Question: I am following <URL> tutorial.
I have created the project(Dyanamic web project) by name "JerseyDemoProject",created a package by name "Package1" and i have written the program Hello.java(which is given in the tutorial) in this package.
I have modified my web.xml as follows
'''
<?xml version="1.0" encoding="UTF-8"?>
<web-app xmlns:xsi="http://www.w3.org/2001/XMLSchema-instance" xmlns="http://java.sun.com/xml/ns/javaee" xmlns:web="http://java.sun.com/xml/ns/javaee/web-app_2_5.xsd" xsi:schemaLocation="http://java.sun.com/xml/ns/javaee http://java.sun.com/xml/ns/javaee/web-app_3_0.xsd" id="WebApp_ID" version="3.0">
<display-name>JerseyDemoProject</display-name>
<welcome-file-list>
<welcome-file>index.html</welcome-file>
<welcome-file>index.htm</welcome-file>
<welcome-file>index.jsp</welcome-file>
<welcome-file>default.html</welcome-file>
<welcome-file>default.htm</welcome-file>
<welcome-file>default.jsp</welcome-file>
</welcome-file-list>
<servlet>
<servlet-name>HelloServlet</servlet-name>
<servlet-class>Package1.Hello</servlet-class>
<init-param>
<param-name>jersey.config.server.provider.packages</param-name>
<param-value>Package1</param-value>
</init-param>
<load-on-startup>1</load-on-startup>
</servlet>
<servlet-mapping>
<servlet-name>HelloServlet</servlet-name>
<url-pattern>/rest/*</url-pattern>
</servlet-mapping>
</web-app>
'''
When i try to "Run on server" ,It gives me 404- not found error.
I am using Tomcat server
Hello class:
'''
package Package1;
import javax.ws.rs.GET;
import javax.ws.rs.Path;
import javax.ws.rs.Produces;
import javax.ws.rs.core.MediaType;
// Plain old Java Object it does not extend as class or implements
// an interface
// The class registers its methods for the HTTP GET request using the @GET annotation.
// Using the @Produces annotation, it defines that it can deliver several MIME types,
// text, XML and HTML.
// The browser requests per default the HTML MIME type.
//Sets the path to base URL + /hello
@Path("/hello")
public class Hello {
// This method is called if TEXT_PLAIN is request
@GET
@Produces(MediaType.TEXT_PLAIN)
public String sayPlainTextHello() {
return "Hello Jersey";
}
// This method is called if XML is request
@GET
@Produces(MediaType.TEXT_XML)
public String sayXMLHello() {
return "<?xml version="1.0"?>" + "<hello> Hello Jersey" + "</hello>";
}
// This method is called if HTML is request
@GET
@Produces(MediaType.TEXT_HTML)
public String sayHtmlHello() {
return "<html> " + "<title>" + "Hello Jersey" + "</title>"
+ "<body><h1>" + "Hello Jersey" + "</body></h1>" + "</html> ";
}
}
'''

UPDATE:
xml file:
'''
<?xml version="1.0" encoding="UTF-8"?>
<web-app xmlns:xsi="http://www.w3.org/2001/XMLSchema-instance" xmlns="http://java.sun.com/xml/ns/javaee" xmlns:web="http://java.sun.com/xml/ns/javaee/web-app_2_5.xsd" xsi:schemaLocation="http://java.sun.com/xml/ns/javaee http://java.sun.com/xml/ns/javaee/web-app_3_0.xsd" id="WebApp_ID" version="3.0">
<display-name>JerseyDemoProject</display-name>
<welcome-file-list>
<welcome-file>index.html</welcome-file>
<welcome-file>index.htm</welcome-file>
<welcome-file>index.jsp</welcome-file>
<welcome-file>default.html</welcome-file>
<welcome-file>default.htm</welcome-file>
<welcome-file>default.jsp</welcome-file>
</welcome-file-list>
<servlet>
<servlet-name>HelloServlet</servlet-name>
<servlet-class>com.sun.jersey.spi.container.servlet.ServletContainer</servlet-class>
<init-param>
<param-name>com.sun.jersey.config.property.packages</param-name>
<param-value>Package1</param-value>
</init-param>
</servlet>
<servlet-mapping>
<servlet-name>HelloServlet</servlet-name>
<url-pattern>/rest/*</url-pattern>
</servlet-mapping>
</web-app>
'''
class file
'''
@Path("/hello")
public class Hello {
// This method is called if TEXT_PLAIN is request
@GET
@Produces(MediaType.TEXT_PLAIN)
public String sayPlainTextHello() {
return "Hello Jersey";
}
// This method is called if XML is request
@GET
@Produces(MediaType.TEXT_XML)
public String sayXMLHello() {
return "<?xml version="1.0"?>" + "<hello> Hello Jersey" + "</hello>";
}
// This method is called if HTML is request
@GET
@Path("/inhtmlform")
@Produces(MediaType.TEXT_HTML)
public String sayHtmlHello() {
return "<html> " + "<title>" + "Hello Jersey" + "</title>"
+ "<body><h1>" + "Hello Jersey" + "</body></h1>" + "</html> ";
}
}
'''
URL used
'''
http://localhost:8080/JerseyDemoProject/rest/hello/inhtmlform
'''
Error shown
'''
HTTP Status 500 - Error instantiating servlet class com.sun.jersey.spi.container.servlet.ServletContainer
'''
Stacktrace:
'''
Exception:
javax.servlet.ServletException: Error instantiating servlet class com.sun.jersey.spi.container.servlet.ServletContainer
org.apache.catalina.authenticator.AuthenticatorBase.invoke(AuthenticatorBase.java:501)
org.apache.catalina.valves.ErrorReportValve.invoke(ErrorReportValve.java:103)
org.apache.catalina.valves.AccessLogValve.invoke(AccessLogValve.java:950)
org.apache.catalina.connector.CoyoteAdapter.service(CoyoteAdapter.java:408)
org.apache.coyote.http11.AbstractHttp11Processor.process(AbstractHttp11Processor.java:1070)
org.apache.coyote.AbstractProtocol$AbstractConnectionHandler.process(AbstractProtocol.java:611)
org.apache.tomcat.util.net.JIoEndpoint$SocketProcessor.run(JIoEndpoint.java:314)
java.util.concurrent.ThreadPoolExecutor.runWorker(Unknown Source)
java.util.concurrent.ThreadPoolExecutor$Worker.run(Unknown Source)
org.apache.tomcat.util.threads.TaskThread$WrappingRunnable.run(TaskThread.java:61)
java.lang.Thread.run(Unknown Source)
Rootcause:
java.lang.ClassNotFoundException: com.sun.jersey.spi.container.servlet.ServletContainer
org.apache.catalina.loader.WebappClassLoader.loadClass(WebappClassLoader.java:1720)
org.apache.catalina.loader.WebappClassLoader.loadClass(WebappClassLoader.java:1571)
org.apache.catalina.authenticator.AuthenticatorBase.invoke(AuthenticatorBase.java:501)
org.apache.catalina.valves.ErrorReportValve.invoke(ErrorReportValve.java:103)
org.apache.catalina.valves.AccessLogValve.invoke(AccessLogValve.java:950)
org.apache.catalina.connector.CoyoteAdapter.service(CoyoteAdapter.java:408)
org.apache.coyote.http11.AbstractHttp11Processor.process(AbstractHttp11Processor.java:1070)
org.apache.coyote.AbstractProtocol$AbstractConnectionHandler.process(AbstractProtocol.java:611)
org.apache.tomcat.util.net.JIoEndpoint$SocketProcessor.run(JIoEndpoint.java:314)
java.util.concurrent.ThreadPoolExecutor.runWorker(Unknown Source)
java.util.concurrent.ThreadPoolExecutor$Worker.run(Unknown Source)
org.apache.tomcat.util.threads.TaskThread$WrappingRunnable.run(TaskThread.java:61)
java.lang.Thread.run(Unknown Source)
'''
I found tese warnings in my console
'''
INFO: The APR based Apache Tomcat Native library which allows optimal performance in production environments was not found on the java.library.path: C:\Program Files (x86)\Java\jre7in;C:\windows\Sun\Javain;C:\windows\system32;C:\windows;C:/Program Files (x86)/Java/jre7/bin/client;C:/Program Files (x86)/Java/jre7/bin;C:/Program Files (x86)/Java/jre7/lib/i386;C:\product .2.0\client_1in;C:\Informatica\961_989\961_Install\java\jrein\server;C:\Informatica\961_989\961_Install ools\odbcdrv;C:\Informatica\961_989\961_Install ools\jdbcdrv;C:\Informatica\961_989\961_Install ools\datadirect;C:pppalagum\product .2.0\client_2in;C:pppalagum\product .2.0\client_1;C:\Program Files (x86)\RSA SecurID Token Common;C:\Program Files\Common Files\Microsoft Shared\Microsoft Online Services;C:\Program Files (x86)\Common Files\Microsoft Shared\Microsoft Online Services;C:\windows\system32;C:\windows;C:\windows\System32\Wbem;C:\windows\System32\WindowsPowerShell1.0\;C:\Program Files (x86)\Box\Box Edit\;C:\Program Files (x86)\Java\jdk7_u15in;c:\Program Files (x86)\Microsoft SQL Server\90\Toolsinn\;C:\Program Files\Perforce;C:\Softwares\eclipse4.2;;.
WARNING: [SetPropertiesRule]{Server/Service/Engine/Host/Context} Setting property 'source' to 'org.eclipse.jst.jee.server:JerseyDemoProject' did not find a matching property.
'''
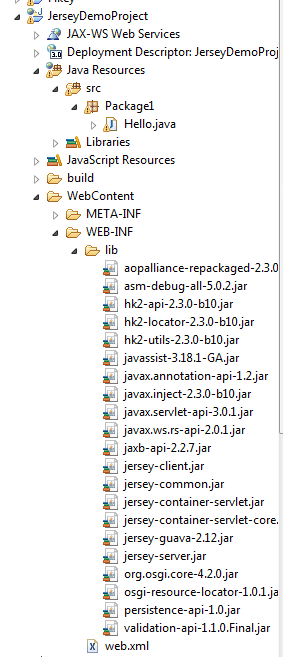
Answer: I think the problem was because i am using jersey 2.1 .I removed it,installed Jersey 1.18 JARbundle from <URL> . Then followed @SparkOn 's Answer.It worked!